Question: The diagram below is based on these facts:
- - -
My problem is to how can I show that 'Admin' will send the claim to an agency? Do I have to make an association between 'Organization' and 'Reclamation'?

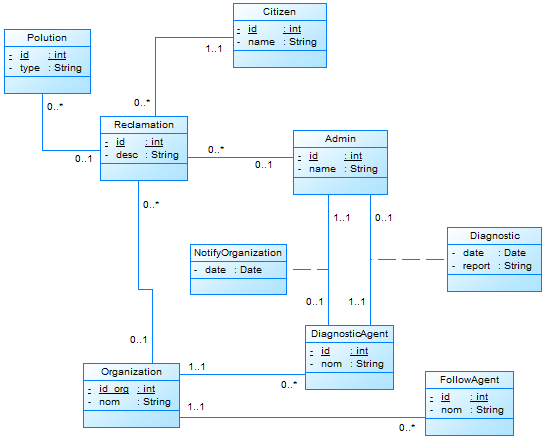
Answer: If your requirements include that the communication between the 'Admin' and the 'Organization' is to be documented, then you need to take care of this in your class diagram. And, in fact, you already have an item for this: the 'NotifyOrganization' association class. Notice, however, that it's not a good idea to use the questionable UML concept of an association class, which does not have a clear semantics and is confusing. This seems to be confirmed by your flawed modeling of the multiplicities of the 'NotifyOrganization' association, which must not be one-to-one (or 1 to 0..1), but rather many-to-many (* to *).
So, better replace the 'NotifyOrganization' association class with an ordinary class (possibly with an improved name such as 'Notification') and attach it to 'Admin' and 'Organization' with two many-to-one associations such that each notification is linked to exactly one admin and one Organization.
Notice that a notification represents a (communication/message) event, so 'Notification' represents an event type. It*s quite common in business information models to have both object types and event types, both as classes in a UML class diagram.